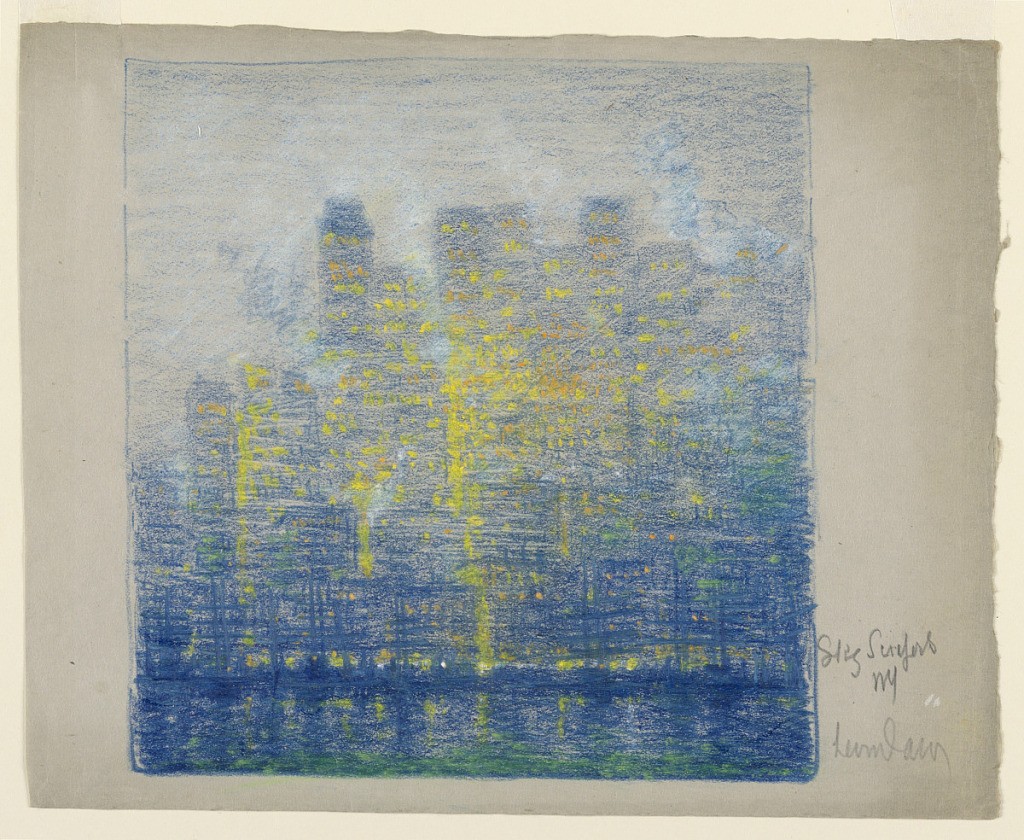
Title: Skyscrapers, New York
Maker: Leon Dabo, American, 1868–1960
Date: ca. 1907–08
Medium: Pastel on grey paper
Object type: Drawing
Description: View of lower Manhattan from the Hudson in the evening mist.